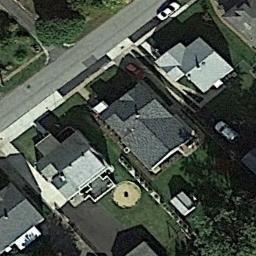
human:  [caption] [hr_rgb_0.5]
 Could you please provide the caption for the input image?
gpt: There are many buildings in medium residential area .

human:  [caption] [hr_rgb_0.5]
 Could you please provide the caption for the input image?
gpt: Houses in medium-sized residential areas are built on either side .

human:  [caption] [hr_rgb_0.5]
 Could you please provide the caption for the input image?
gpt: The medium residential area has some neatly arranged houses and a road goes through the medium residential area .

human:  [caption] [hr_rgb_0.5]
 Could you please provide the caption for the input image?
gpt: The medium residential is on the grass next to the road .

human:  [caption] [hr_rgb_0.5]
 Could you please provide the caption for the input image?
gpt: There are some buildings on green lawns on the medium residential area .